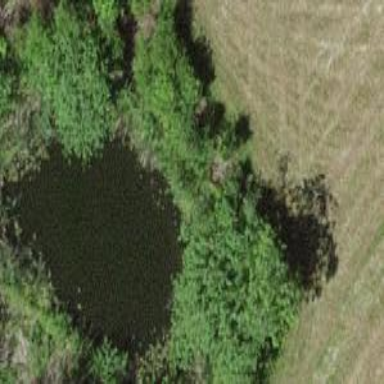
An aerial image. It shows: Serene pond surrounded by nature.